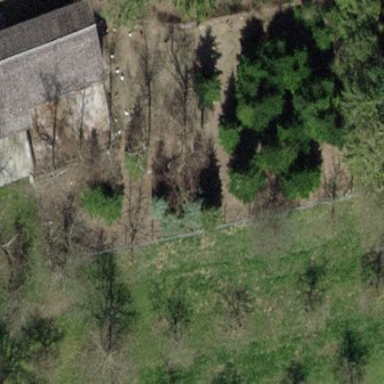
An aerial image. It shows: Orchard.